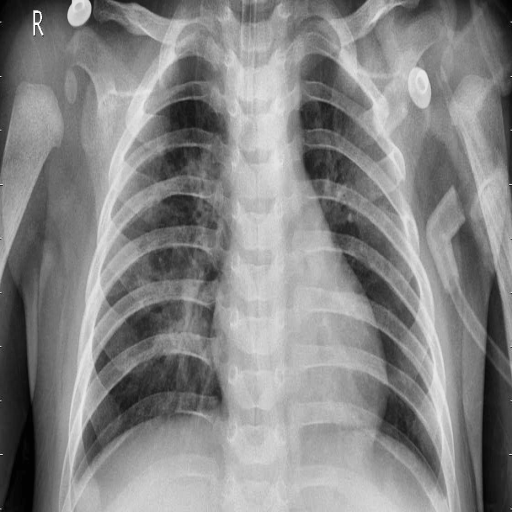
Finding: PNEUMONIA